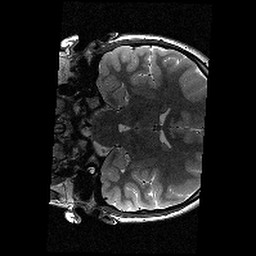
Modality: T2w
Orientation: coronal
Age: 12
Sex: female
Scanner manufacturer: siemens
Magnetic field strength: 3 T
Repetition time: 9.23 s
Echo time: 0.067 s